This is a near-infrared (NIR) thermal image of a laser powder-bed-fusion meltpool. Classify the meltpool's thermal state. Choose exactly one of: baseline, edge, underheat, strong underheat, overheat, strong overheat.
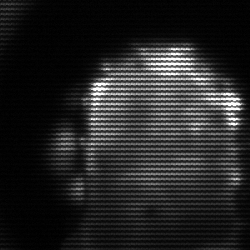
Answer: baseline